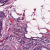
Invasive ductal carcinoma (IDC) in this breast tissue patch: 0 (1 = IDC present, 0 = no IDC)